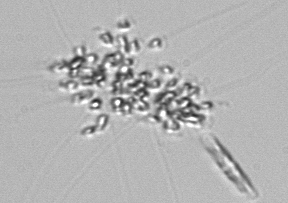
Label: Chaetoceros_didymus_TAG_external_flagellate